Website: crate-barrel
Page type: receipt
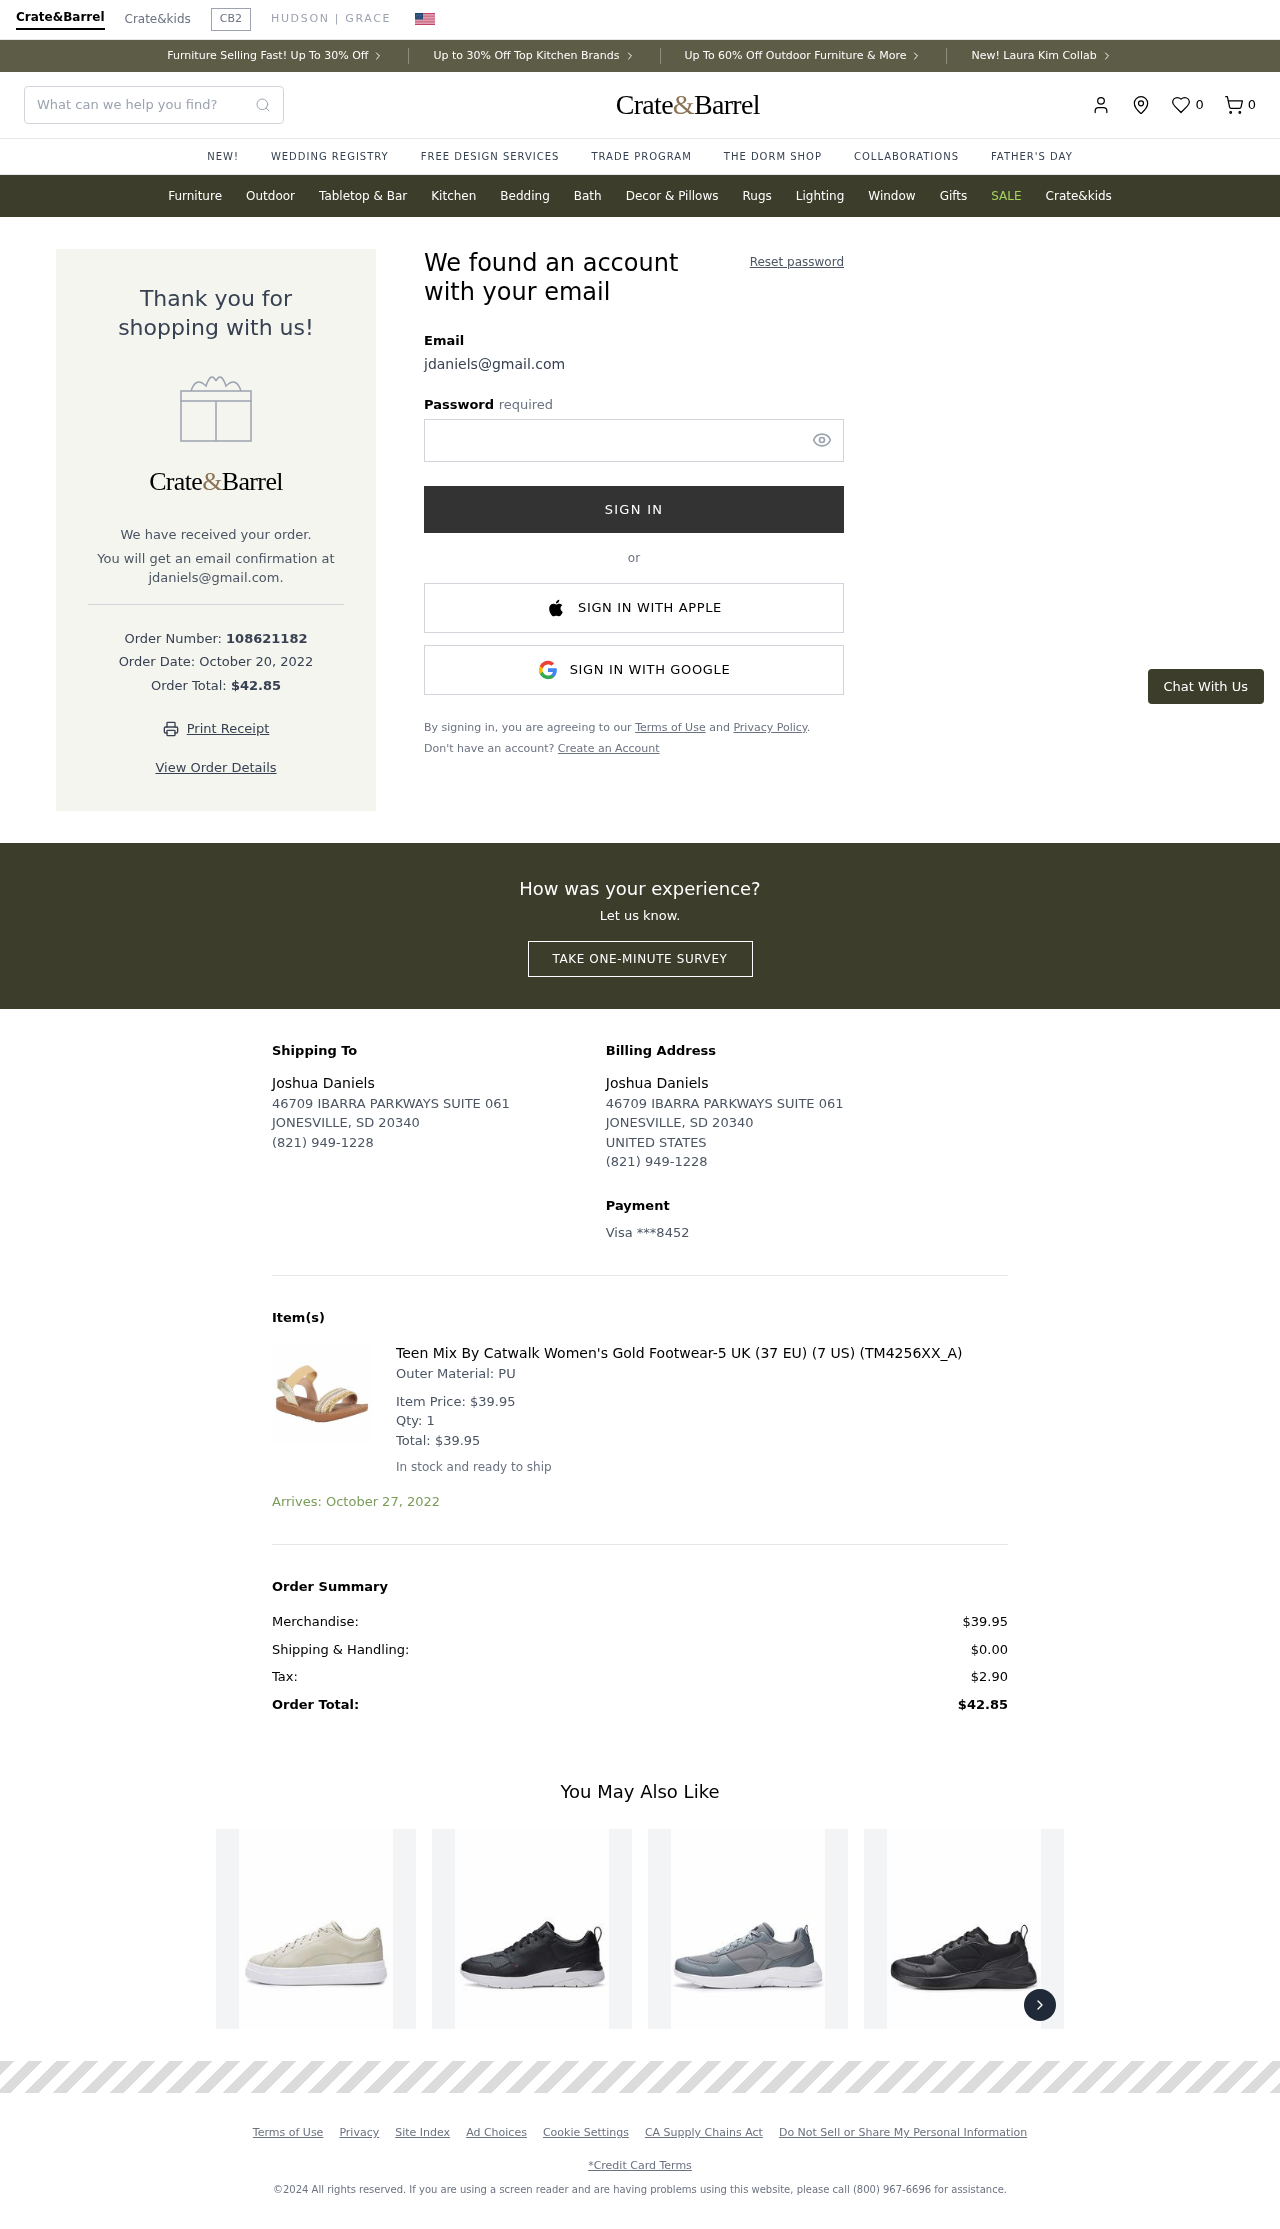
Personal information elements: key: PII_CARD_LAST4
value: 8452
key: PII_CARD_TYPE
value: Visa
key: PII_COUNTRY
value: UNITED STATES
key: PII_EMAIL
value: jdaniels@gmail.com
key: PII_FULLNAME
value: Joshua Daniels
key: PII_STREET
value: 46709 IBARRA PARKWAYS SUITE 061
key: PII_EMAIL2
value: jdaniels@gmail.com
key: PII_CITY_STATE_ZIP
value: JONESVILLE, SD 20340
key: PII_PHONE
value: (821) 949-1228
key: PII_FULLNAME2
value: Joshua Daniels
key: PII_STREET2
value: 46709 IBARRA PARKWAYS SUITE 061
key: PII_POSTCODE
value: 20340
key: PII_STATE_ABBR
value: SD
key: PII_POSTCODE_FULL
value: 20340
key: PII_POSTCODE_NUMERIC
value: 20340
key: PII_PHONE2
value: (821) 949-1228
Product elements: key: PRODUCT1_DESC
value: Outer Material: PU
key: PRODUCT1_NAME
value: Teen Mix By Catwalk Women's Gold Footwear-5 UK (37 EU) (7 US) (TM4256XX_A)
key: PRODUCT1_PRICE
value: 39.95
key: PRODUCT1_QUANTITY
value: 1
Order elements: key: ORDER_NUM_ITEMS
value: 0
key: ORDER_ID
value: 108621182
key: ORDER_DATE
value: October 20, 2022
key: ORDER_TOTAL
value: $42.85
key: ORDER_ITEM_TOTAL
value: $39.95
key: ORDER_DELIVERY_DATE
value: Arrives: October 27, 2022
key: ORDER_SUBTOTAL
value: $39.95
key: ORDER_SHIPPING_COST
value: $0.00
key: ORDER_TAX
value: $2.90
Search elements: key: HEADER_SEARCH
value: What can we help you find?
Other elements: key: FAVORITES_COUNT
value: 0